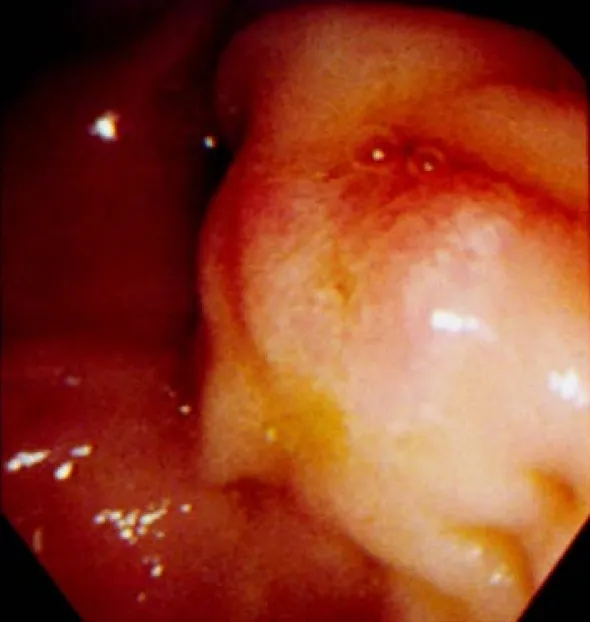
Endoscopy shows a slightly enlarged ampullary region, suggesting the existence of a submucosal tumor because the epithelium has a normal appearance.
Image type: endoscopy (gi_endoscopy)